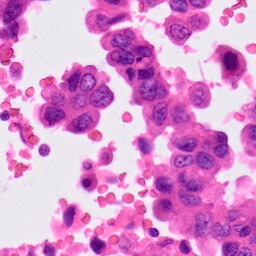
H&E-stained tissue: Lung